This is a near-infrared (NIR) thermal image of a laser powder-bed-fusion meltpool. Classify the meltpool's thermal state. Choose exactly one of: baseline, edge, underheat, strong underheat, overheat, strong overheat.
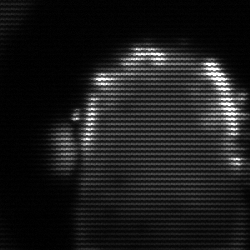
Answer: baseline